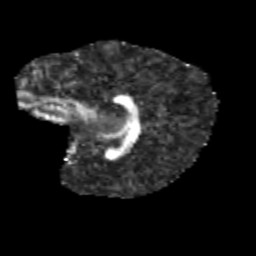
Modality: FA
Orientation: sagittal
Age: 11
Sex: female
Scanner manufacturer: siemens
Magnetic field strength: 3 T
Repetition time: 3.8 s
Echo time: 0.07 s